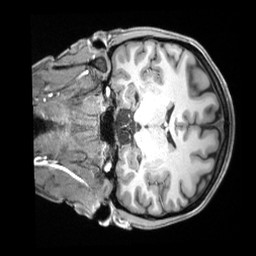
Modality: T1w
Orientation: coronal
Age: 25
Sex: female
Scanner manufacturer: siemens
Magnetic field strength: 3 T
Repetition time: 2.4 s
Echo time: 0.00226 s